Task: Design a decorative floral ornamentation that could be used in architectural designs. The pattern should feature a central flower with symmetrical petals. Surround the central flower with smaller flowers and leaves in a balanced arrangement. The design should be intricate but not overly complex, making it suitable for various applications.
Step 697:
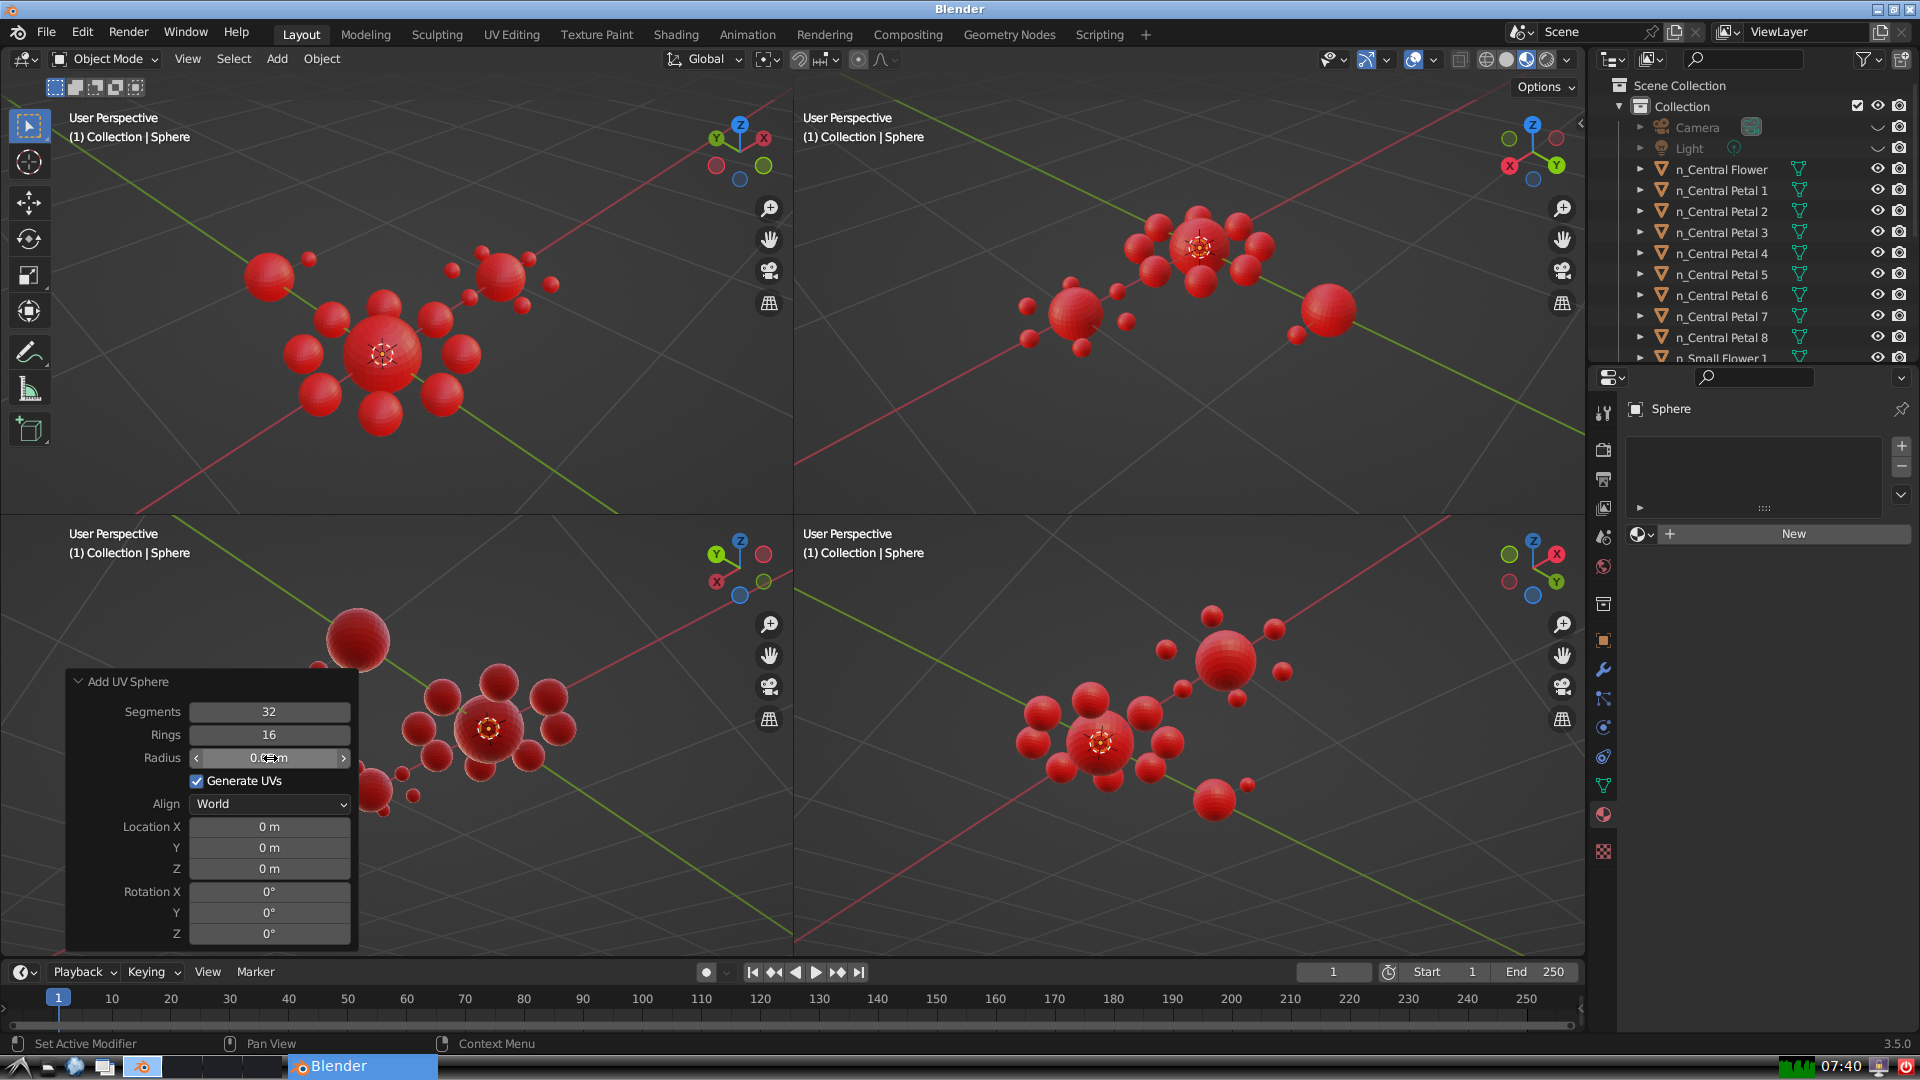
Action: {"mouse_move": [960, 540]}